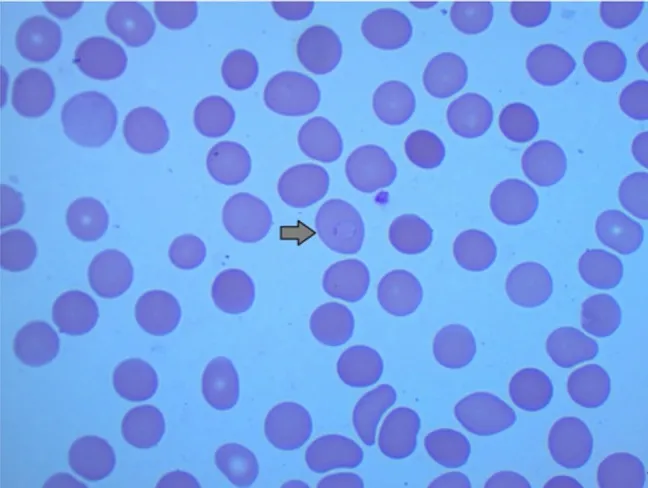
Thin malaria film showing ring-form trophozoite of P. vivax.
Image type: pathology (giemsa)